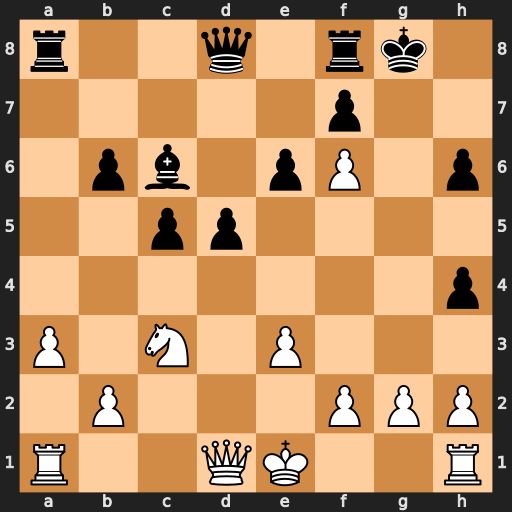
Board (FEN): r2q1rk1/5p2/1pb1pP1p/2pp4/7p/P1N1P3/1P3PPP/R2QK2R
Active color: w
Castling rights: KQ
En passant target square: -
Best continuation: Qg4+ Kh7 Qg7#